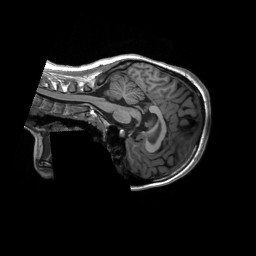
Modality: T1w
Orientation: sagittal
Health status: healthy
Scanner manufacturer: siemens
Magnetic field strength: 3 T
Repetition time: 2.3 s
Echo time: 0.00207 s